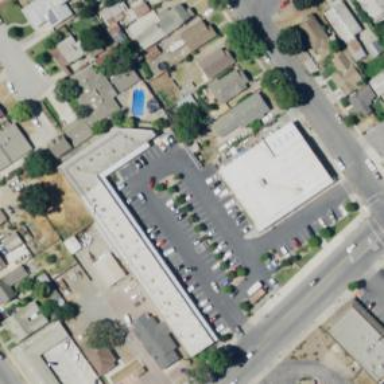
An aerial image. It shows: Supermarket.